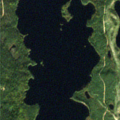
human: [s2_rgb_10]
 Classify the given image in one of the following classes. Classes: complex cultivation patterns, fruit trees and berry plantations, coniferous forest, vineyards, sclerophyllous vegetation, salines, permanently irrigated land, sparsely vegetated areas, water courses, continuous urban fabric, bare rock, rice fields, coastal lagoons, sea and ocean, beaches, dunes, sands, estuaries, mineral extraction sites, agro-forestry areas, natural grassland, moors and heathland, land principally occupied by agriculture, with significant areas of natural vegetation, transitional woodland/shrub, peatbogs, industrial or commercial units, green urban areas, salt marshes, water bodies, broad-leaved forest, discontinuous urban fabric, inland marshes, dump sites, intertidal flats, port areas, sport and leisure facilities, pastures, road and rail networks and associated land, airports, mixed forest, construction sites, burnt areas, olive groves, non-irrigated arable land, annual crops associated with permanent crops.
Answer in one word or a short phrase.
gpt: coniferous forest, water bodies